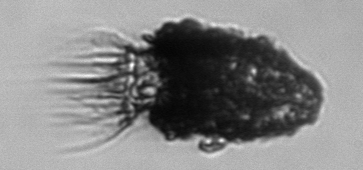
Label: Stenosemella_pacifica